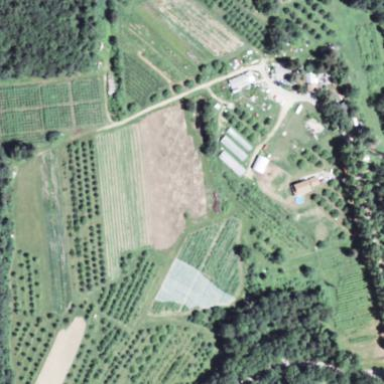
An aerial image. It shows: Orchard.